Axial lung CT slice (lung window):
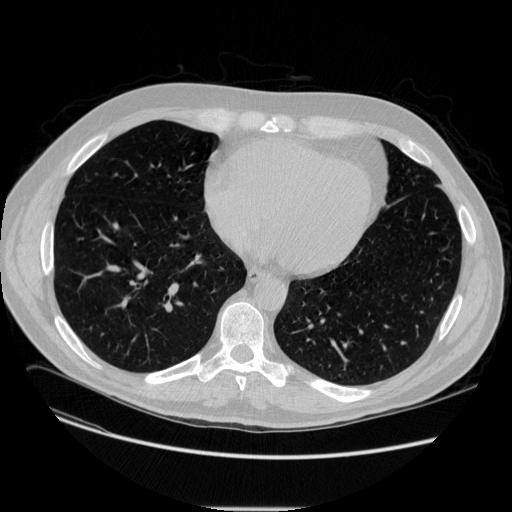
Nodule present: no